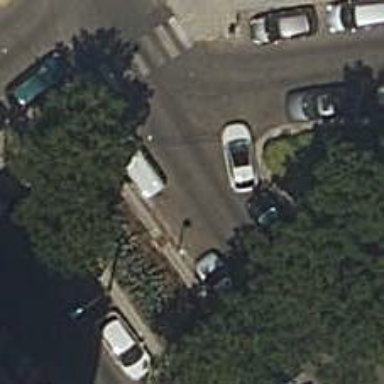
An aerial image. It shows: Asphalt road designated as living street.